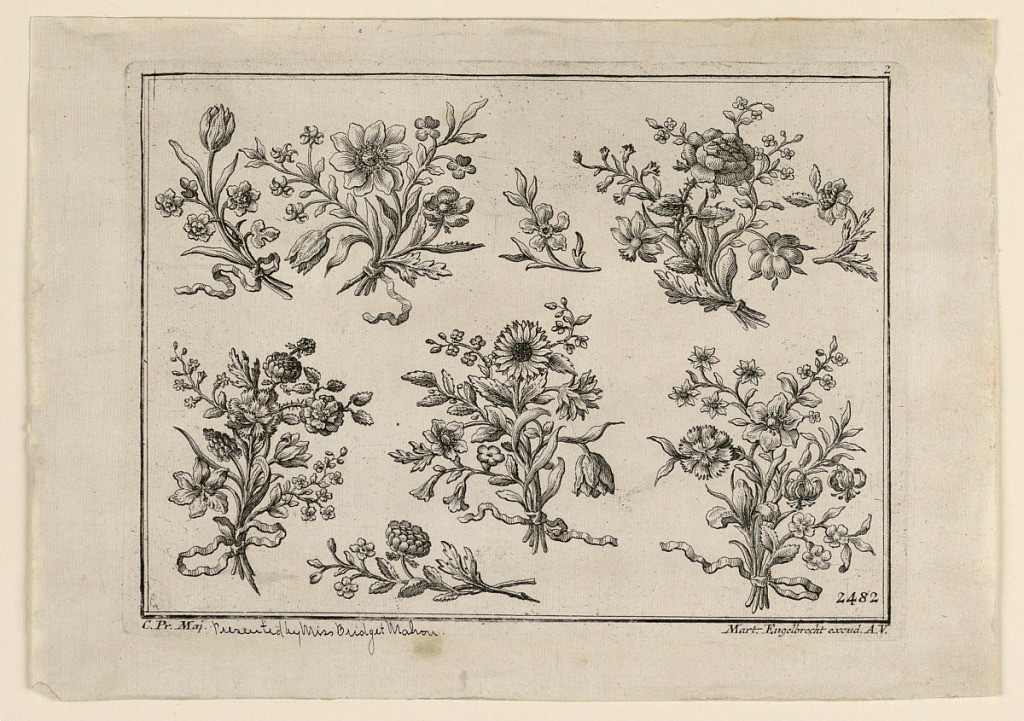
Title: Flowers
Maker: Martin Engelbrecht, German, 1684–1756
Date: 1725-1750
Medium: Engraving on paper
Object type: Print
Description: Bilderbogen print of posies. Top row: three nosegays, a twig. Bottom row: three nosegays; two twigs, horizontally disposed.